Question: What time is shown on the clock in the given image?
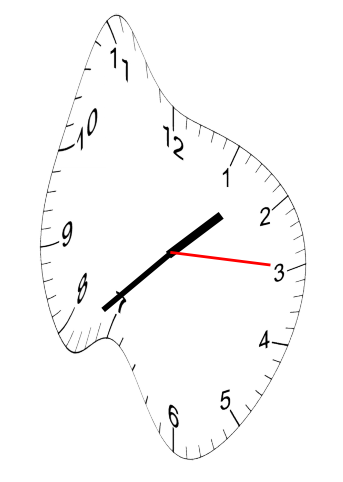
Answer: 01:38:15